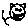
Label: cat